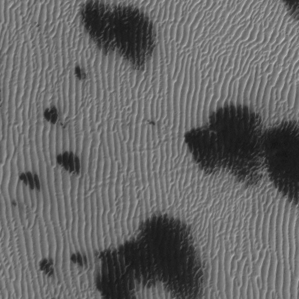
Label: frost